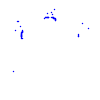
Particle: pion